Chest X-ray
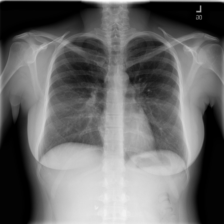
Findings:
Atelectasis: positive
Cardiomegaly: negative
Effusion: negative
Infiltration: negative
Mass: negative
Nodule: negative
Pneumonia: negative
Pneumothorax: negative
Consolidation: positive
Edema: negative
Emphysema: positive
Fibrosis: negative
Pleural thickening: negative
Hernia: negative